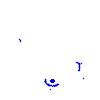
Particle: kaon